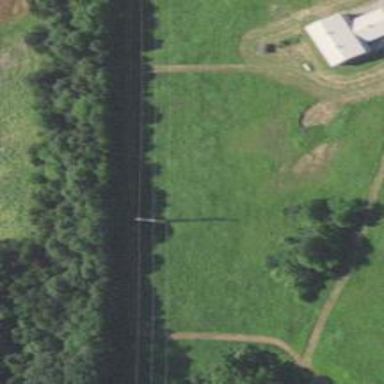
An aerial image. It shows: H-frame designed tower for power lines.